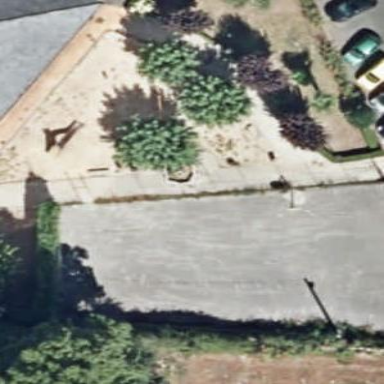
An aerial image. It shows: Basketball court located in leisure land pitch.